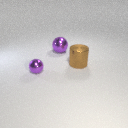
small purple metal sphere to the left of large purple metal sphere